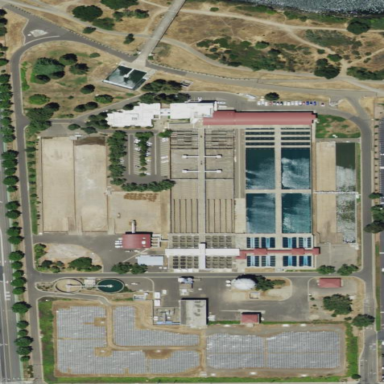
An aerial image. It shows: Water works facility.